Question: I'm trying to pass a lengthy string through my POST methond from the actual body, it works perfectly fine if I pass it through url but I dont know what to change so I can insert data from body instead.
'''
public void PostMethod(string id, [FromBody]string data)
{
if (ModelState.IsValid)
{
var result = client.Store(StoreMode.Add, id, data);
}
else
{
}
}
'''
if I use it like this:
'''
http://localhost:8888/api/data?id=2&data=MybigString
'''
It works perfectly, but I don't want to pass data from URL, any suggestion would be highly appreciated.

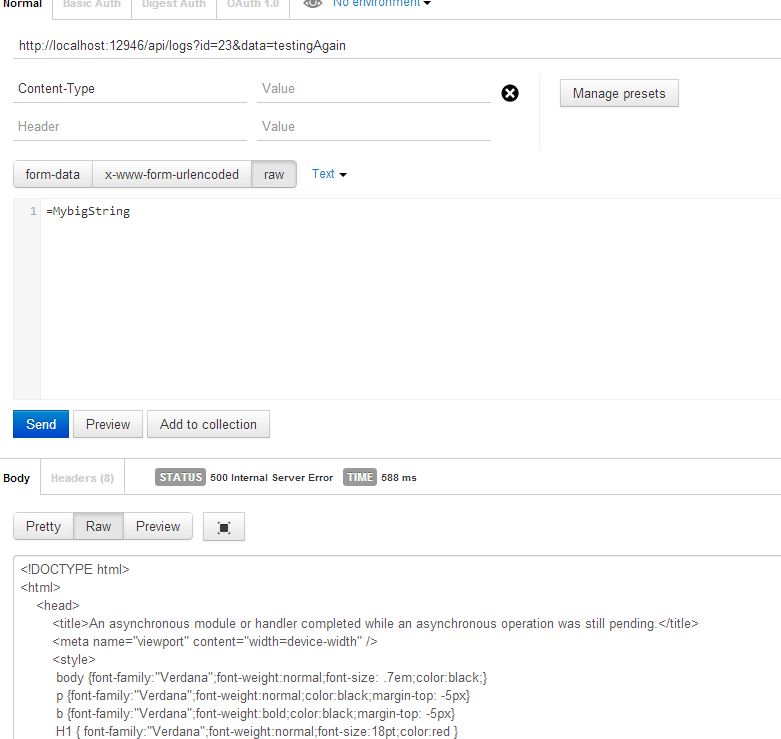
Answer: Given your action method, which is 'public void PostMethod(string id, [FromBody]string data)', you can use the URI of 'http://localhost:8888/api/data/2' and the message body of '=MyBigString'. If you use jQuery, you can use something like this: '$.post('api/data/2', { '': 'MyBigString' });' to ensure the correct message body is sent.
EDIT: